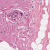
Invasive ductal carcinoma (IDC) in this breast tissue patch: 0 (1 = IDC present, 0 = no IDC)